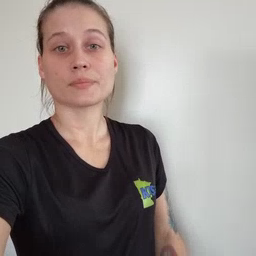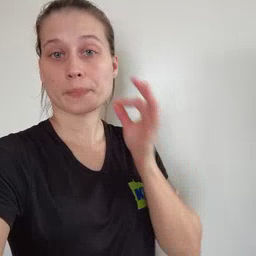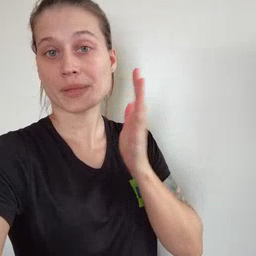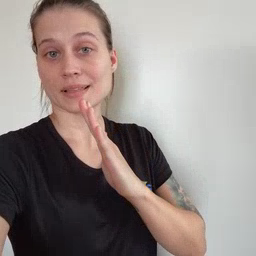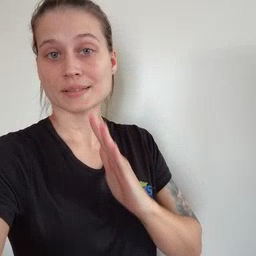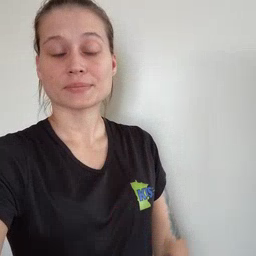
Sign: bee